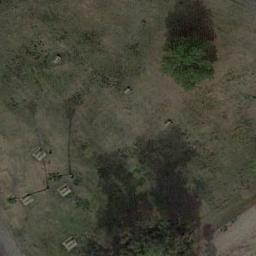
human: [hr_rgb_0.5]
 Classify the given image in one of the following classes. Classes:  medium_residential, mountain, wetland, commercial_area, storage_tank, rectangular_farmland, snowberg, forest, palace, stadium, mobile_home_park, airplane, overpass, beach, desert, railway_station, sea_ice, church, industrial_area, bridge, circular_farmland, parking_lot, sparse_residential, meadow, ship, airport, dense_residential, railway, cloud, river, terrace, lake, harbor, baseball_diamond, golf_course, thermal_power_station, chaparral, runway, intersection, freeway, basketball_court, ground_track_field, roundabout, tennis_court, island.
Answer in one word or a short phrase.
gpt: meadow